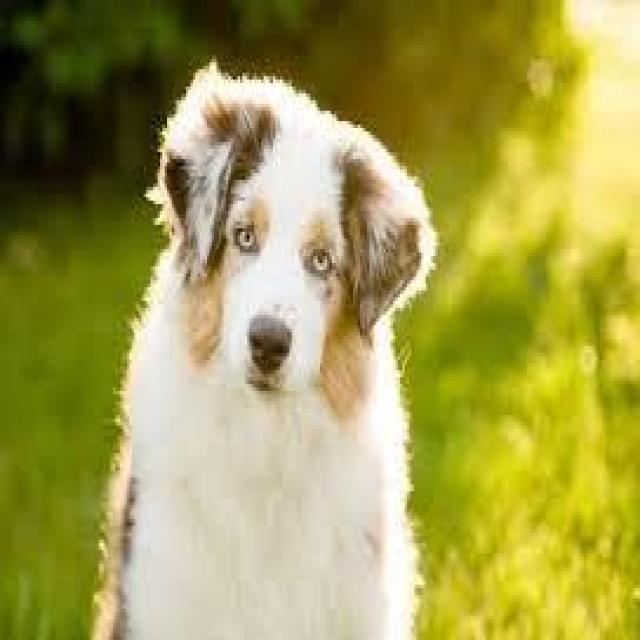
Healthy canine skin — no visible lesions, inflammation, or abnormalities. The skin and coat appear normal.